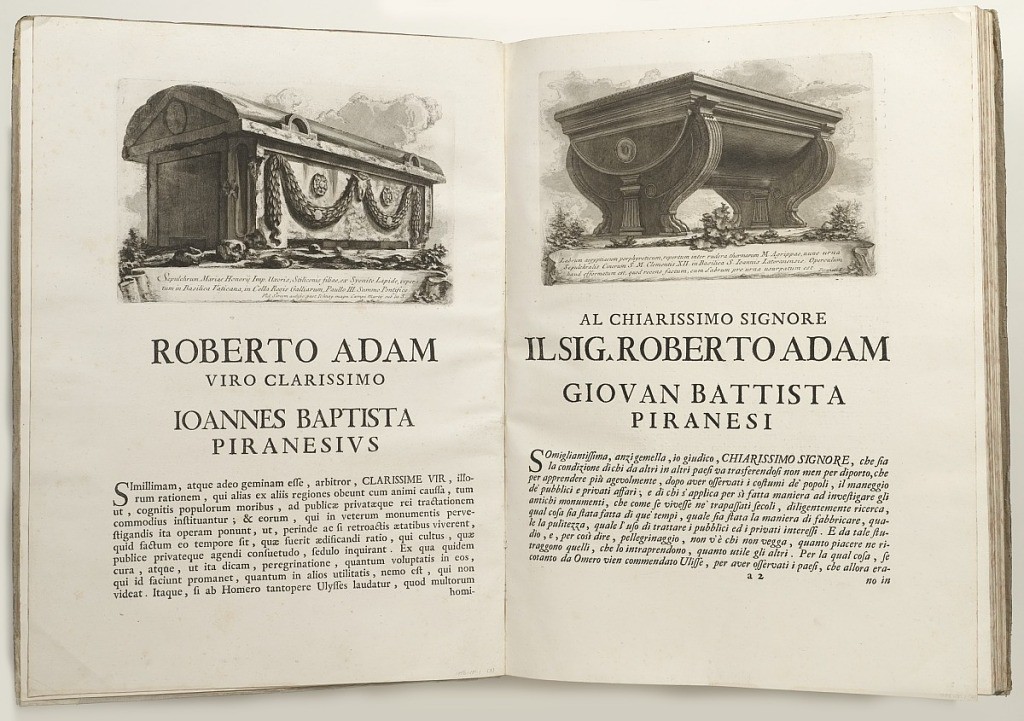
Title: Sarcaphagus, page from Il Campo Marzio dell'Antica Roma
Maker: Giovanni Battista Piranesi, Italian, 1720–1778
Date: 1762
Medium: Etching with engraving on cream paper
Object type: Bound print
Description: Image shows a large sarcaphagus decorated with heavy garlands with inscription below image and text on the rest of the page.